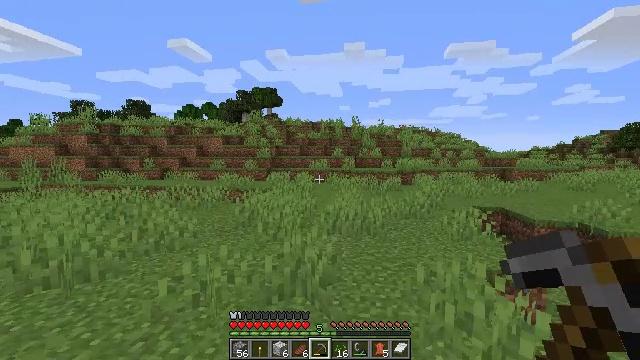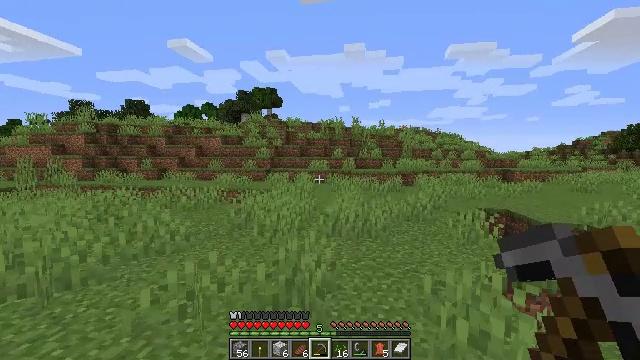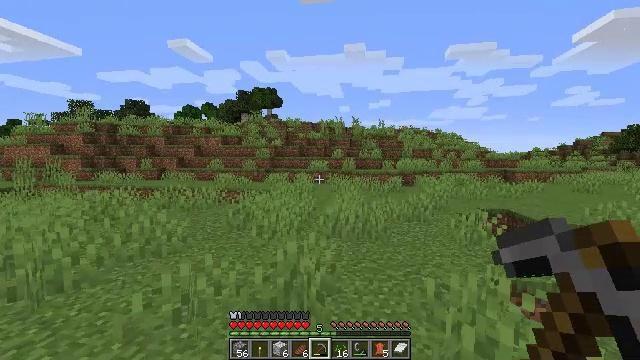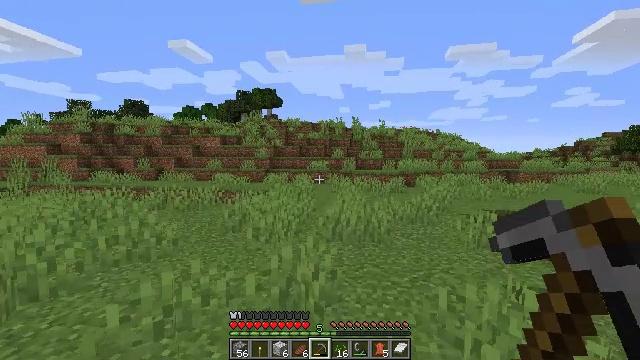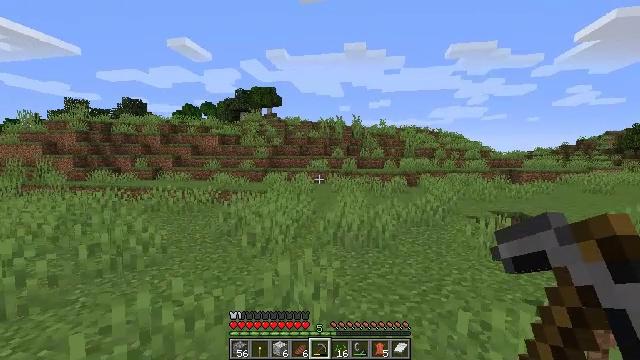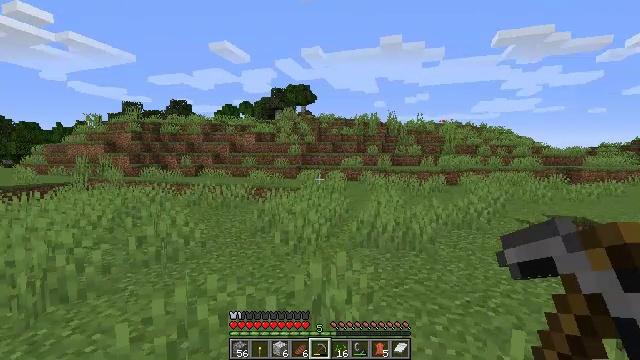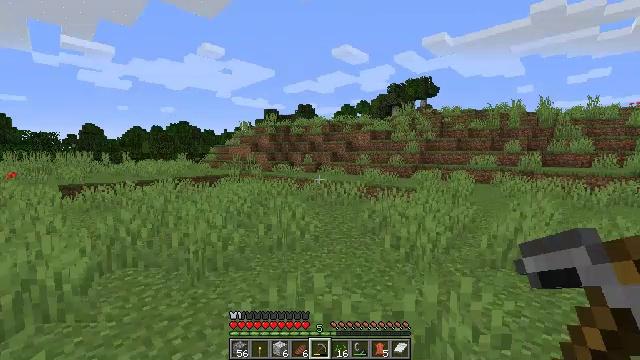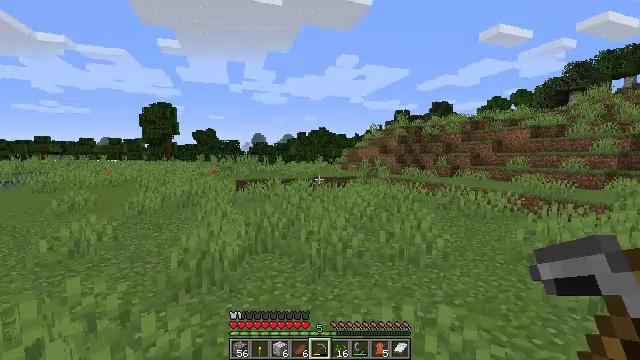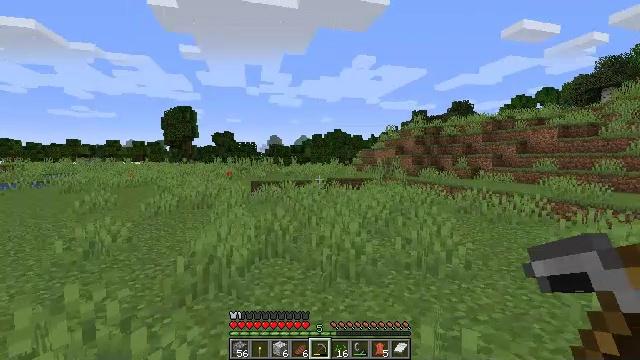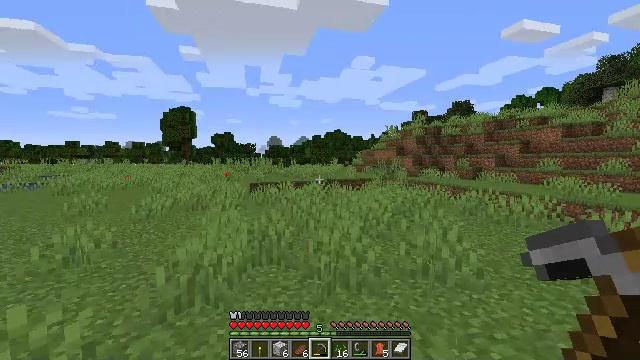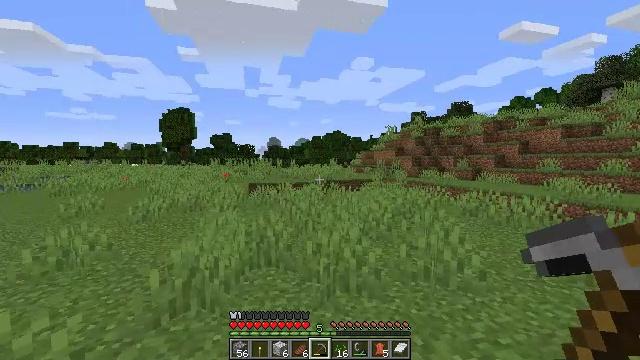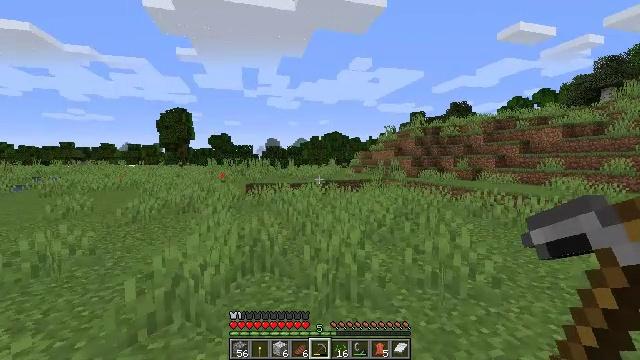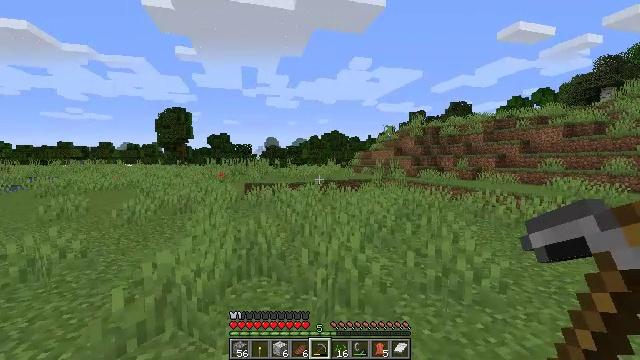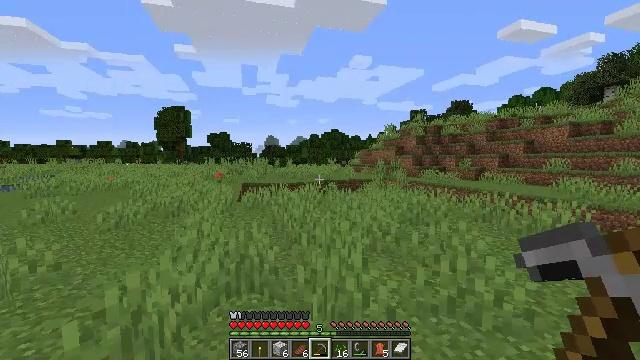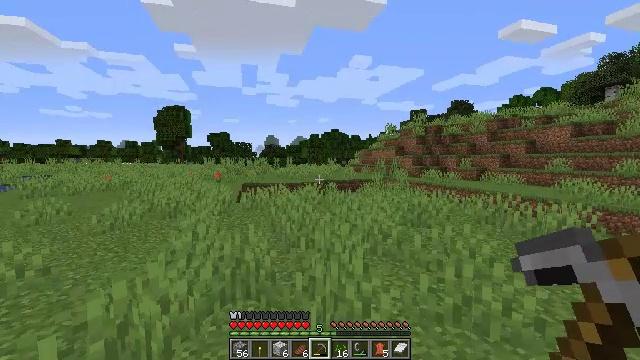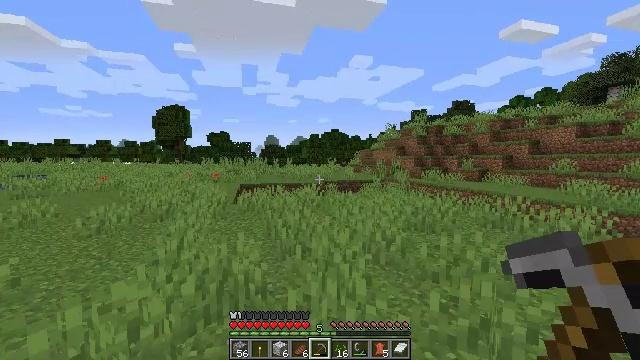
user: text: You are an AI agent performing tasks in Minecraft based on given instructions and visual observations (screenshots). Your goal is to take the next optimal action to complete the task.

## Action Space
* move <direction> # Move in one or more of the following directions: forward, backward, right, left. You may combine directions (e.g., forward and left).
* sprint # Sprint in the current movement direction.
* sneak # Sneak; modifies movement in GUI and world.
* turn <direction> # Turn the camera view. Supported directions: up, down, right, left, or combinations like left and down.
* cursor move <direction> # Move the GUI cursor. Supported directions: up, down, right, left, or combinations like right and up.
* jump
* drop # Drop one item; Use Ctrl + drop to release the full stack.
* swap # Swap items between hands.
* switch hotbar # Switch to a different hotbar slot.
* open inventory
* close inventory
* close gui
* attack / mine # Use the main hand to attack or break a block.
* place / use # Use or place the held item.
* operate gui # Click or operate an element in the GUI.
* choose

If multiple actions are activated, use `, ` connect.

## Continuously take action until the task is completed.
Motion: motion action
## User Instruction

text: Mine the birch log from the tree.
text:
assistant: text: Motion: move forward
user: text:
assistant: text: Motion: move forward
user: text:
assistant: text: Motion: move forward
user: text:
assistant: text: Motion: move forward
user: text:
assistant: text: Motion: move forward, turn left
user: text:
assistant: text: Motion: move forward, turn left
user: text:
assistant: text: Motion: move forward, turn left
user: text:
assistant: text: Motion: move forward, turn left
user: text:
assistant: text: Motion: move forward
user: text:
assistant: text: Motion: move forward
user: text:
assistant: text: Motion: move forward
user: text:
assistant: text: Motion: move forward
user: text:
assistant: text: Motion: move forward
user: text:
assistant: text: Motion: move forward
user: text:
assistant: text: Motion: move forward
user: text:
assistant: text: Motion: move forward
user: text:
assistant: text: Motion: move forward
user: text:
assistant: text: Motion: move forward
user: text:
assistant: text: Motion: move forward
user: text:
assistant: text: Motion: move forward
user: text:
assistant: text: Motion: move forward and move right
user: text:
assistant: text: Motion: move forward and move right
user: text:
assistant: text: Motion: move forward and move right
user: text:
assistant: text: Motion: move forward and move right
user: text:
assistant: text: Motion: move forward and move right
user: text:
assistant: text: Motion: move forward and move right
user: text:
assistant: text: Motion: move forward and move right
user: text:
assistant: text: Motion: move forward and move right
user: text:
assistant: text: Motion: move forward and move right
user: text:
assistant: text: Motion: move forward and move right